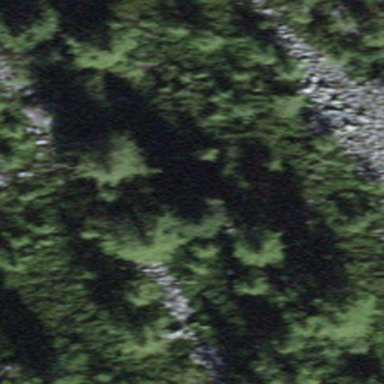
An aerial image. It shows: Forest area.